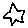
Label: star